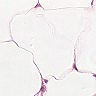
Metastatic tissue present: no